Question:
After use UITableView Style Grouped, it have a problem when use selectedBackgroundView with custom color.
it draw outside of there UITableViewCell.
Is it possible to clip them in bound ?
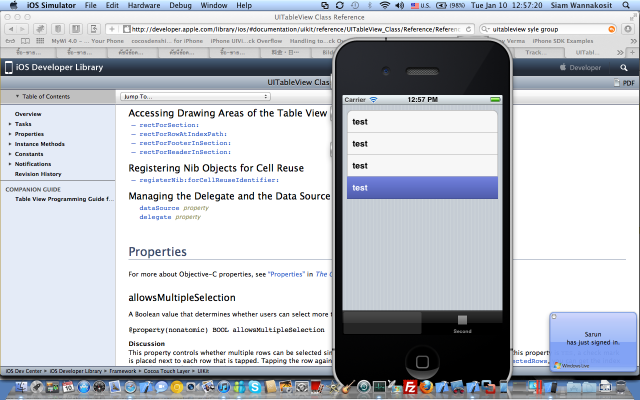
Answer: I had similar problems and didn't find any simple and easy method to solve. I maked category for UIImage and used several images for catch all cases.
- - -
not so elegant but working
'''
@interface UIImage (CellBacground)
- (UIImage *)backgroundCellViewforRow:(NSInteger)row totalRow:(NSInteger)total;
@end
#import "UIImage+CellBacground.h"
@implementation UIImage (CellBacground)
- (UIImage *)backgroundCellViewforRow:(NSInteger)row totalRow:(NSInteger)total {
NSString *path = NULL;
if (row == 0) {
if(total == 1) {
path = [[NSBundle mainBundle] pathForResource:@"single_cell_bg" ofType:@"png"];
} else {
path = [[NSBundle mainBundle] pathForResource:@"top_cell_bg" ofType:@"png"];
}
} else {
if ((total - row) == 1) {
path = [[NSBundle mainBundle] pathForResource:@"bottom_cell_bg" ofType:@"png"];
} else {
path = [[NSBundle mainBundle] pathForResource:@"middle_cell_bg" ofType:@"png"];
}
}
UIImage *theImage = [[UIImage alloc] initWithContentsOfFile:path];
UIEdgeInsets imInset = UIEdgeInsetsMake(10, 10, 10, 10);
UIImage *strImage = [theImage resizableImageWithCapInsets:imInset];
return strImage;
}
@end
'''
Call in tableView:cellForRowAtIndexPath:
'''
UIImage *backImage = [[UIImage alloc] init];
[backImage backgroundCellViewforRow:indexPath.row totalRow:[tableView numberOfRowsInSection:indexPath.section]];
UIImageView *backview = [[UIImageView alloc] initWithImage:backImage];
cell.selectedBackgroundView = backview;
'''